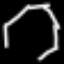
Label: octagon